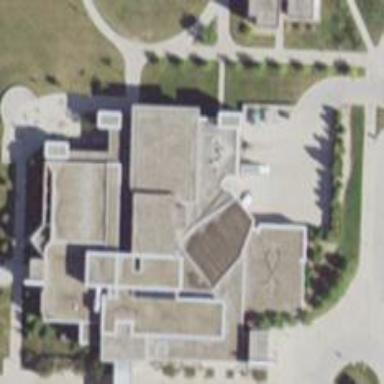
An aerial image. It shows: View of university building.